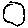
Label: circle